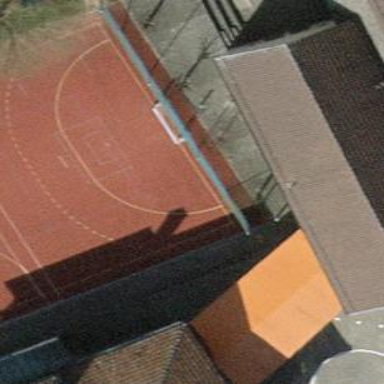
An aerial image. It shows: View of roof of building.